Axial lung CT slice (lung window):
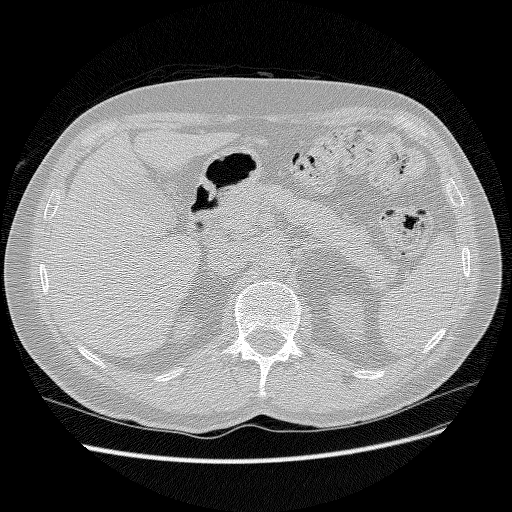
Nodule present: no